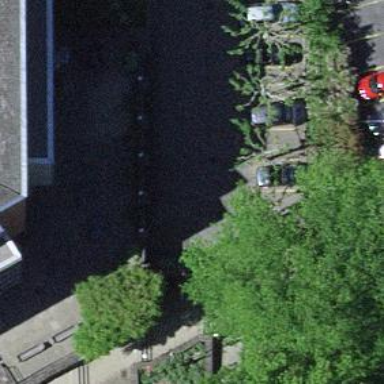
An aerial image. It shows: Retaining wall.